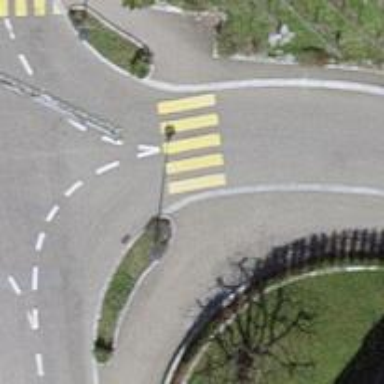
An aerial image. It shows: Uncontrolled zebra crossing on the road.